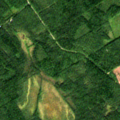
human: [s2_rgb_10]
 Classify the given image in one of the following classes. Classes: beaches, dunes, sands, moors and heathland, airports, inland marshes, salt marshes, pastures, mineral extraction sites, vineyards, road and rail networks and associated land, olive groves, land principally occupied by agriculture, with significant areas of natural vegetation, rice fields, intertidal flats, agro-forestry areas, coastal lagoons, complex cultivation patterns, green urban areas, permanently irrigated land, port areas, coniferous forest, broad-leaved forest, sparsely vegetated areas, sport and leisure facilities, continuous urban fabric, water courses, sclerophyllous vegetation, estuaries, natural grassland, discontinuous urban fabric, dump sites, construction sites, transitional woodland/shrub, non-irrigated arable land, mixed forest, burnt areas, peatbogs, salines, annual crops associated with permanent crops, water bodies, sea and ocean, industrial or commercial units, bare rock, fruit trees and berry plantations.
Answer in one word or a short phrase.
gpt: coniferous forest